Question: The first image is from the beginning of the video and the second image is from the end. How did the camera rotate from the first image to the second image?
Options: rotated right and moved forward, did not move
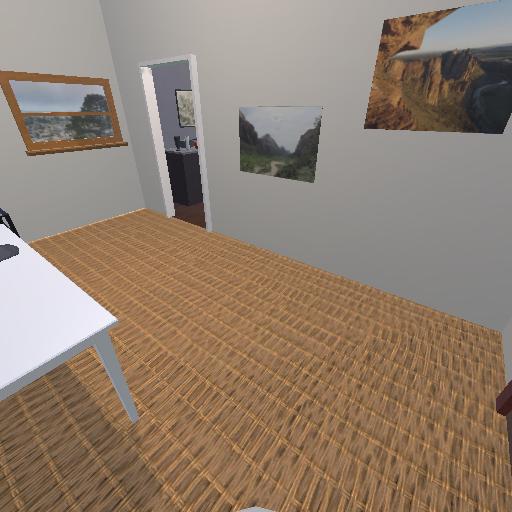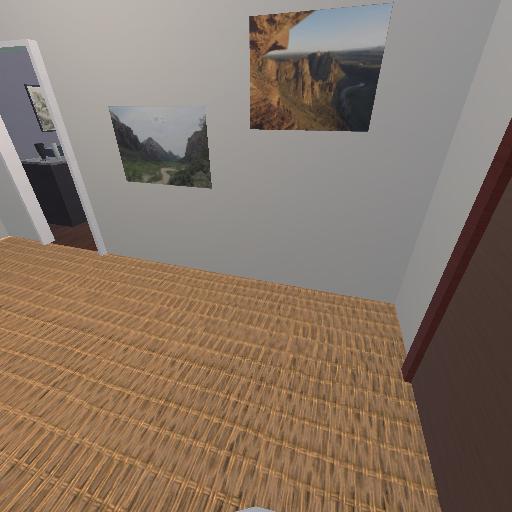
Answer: rotated right and moved forward